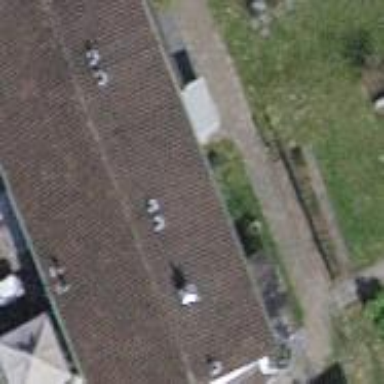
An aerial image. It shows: Gabled house with pitched roof.